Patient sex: F
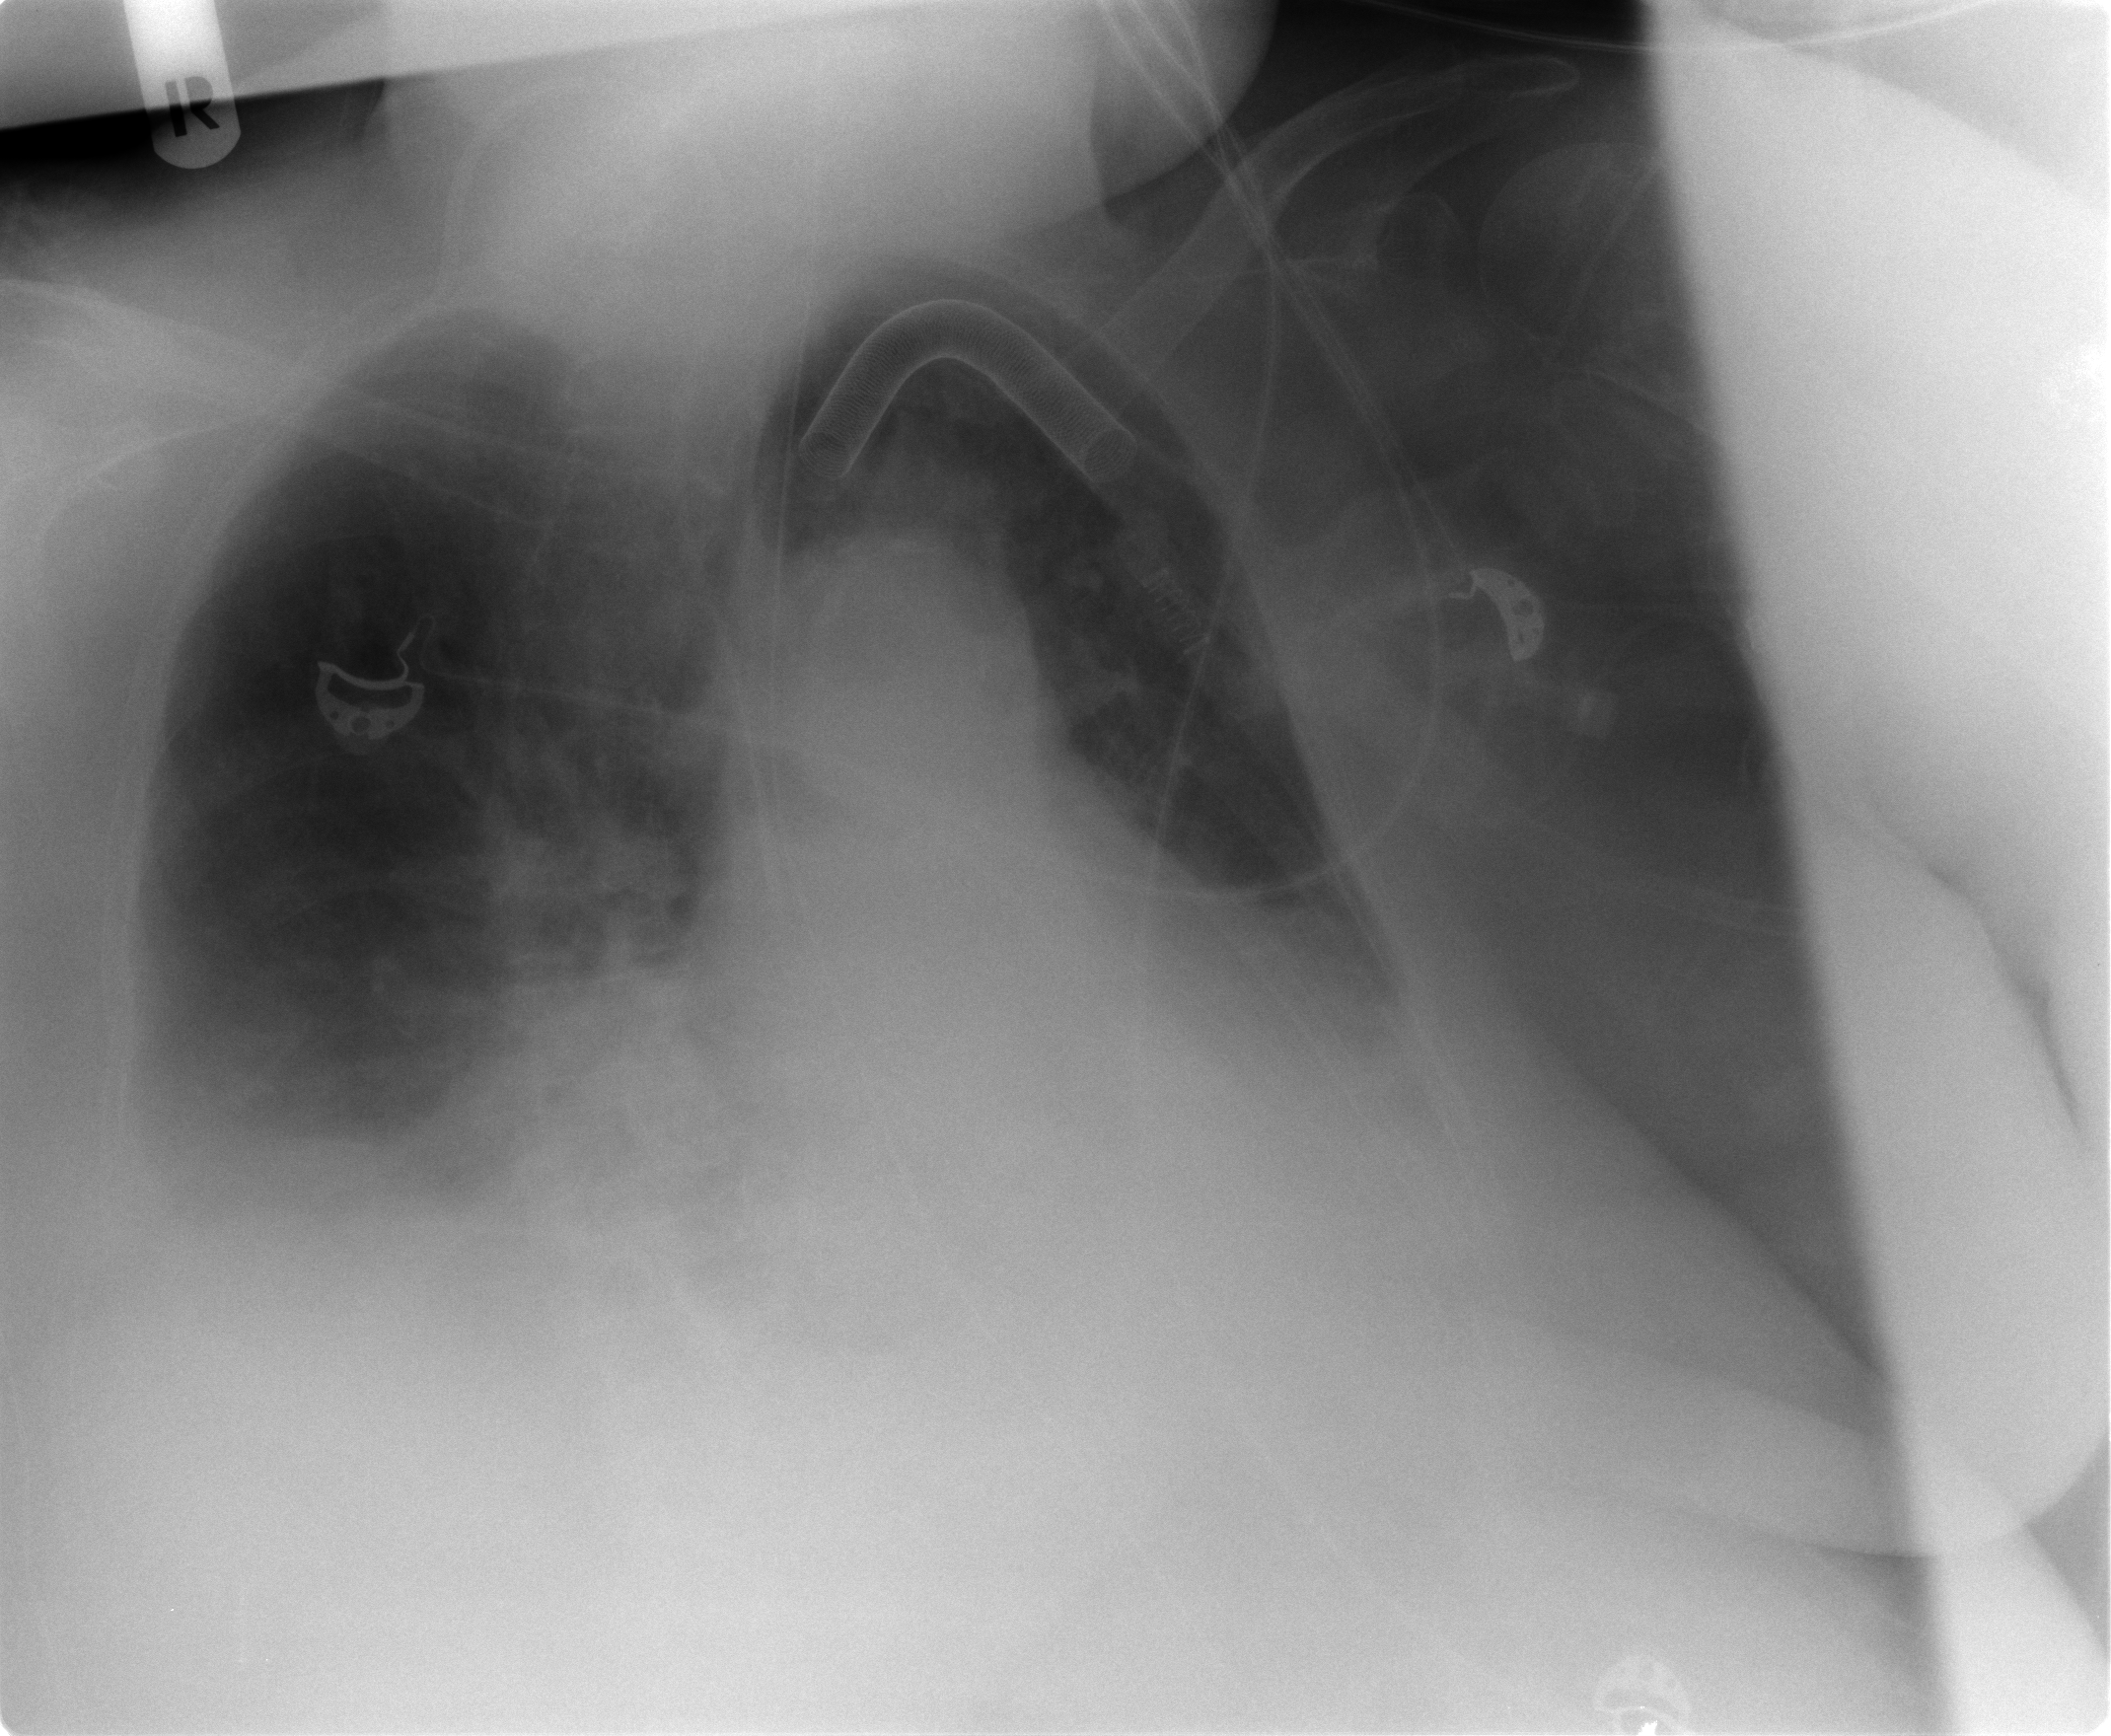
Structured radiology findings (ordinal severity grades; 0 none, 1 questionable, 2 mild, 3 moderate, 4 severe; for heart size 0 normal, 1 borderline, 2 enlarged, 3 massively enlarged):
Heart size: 0
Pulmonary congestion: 1
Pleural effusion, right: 2
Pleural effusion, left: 2
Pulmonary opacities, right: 1
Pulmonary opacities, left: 1
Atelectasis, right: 2
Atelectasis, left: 2